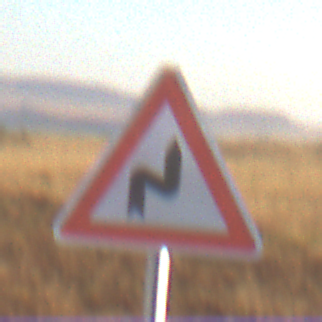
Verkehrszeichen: DoppelkurveRechts
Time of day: MorningAfternoon
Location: Outdoor (Nature)
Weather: Clear
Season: NotSpecified
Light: Natural